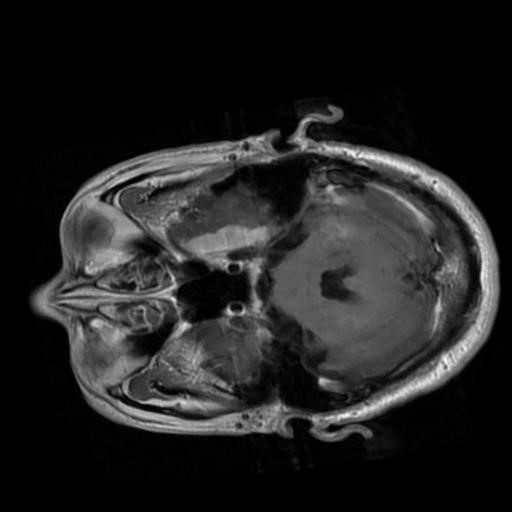
Label: brain_menin